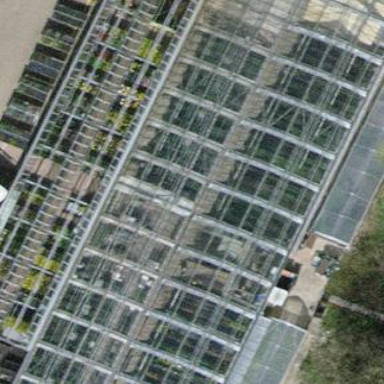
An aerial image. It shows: Greenhouse used for horticulture purposes.